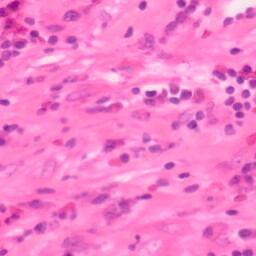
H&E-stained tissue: Colon